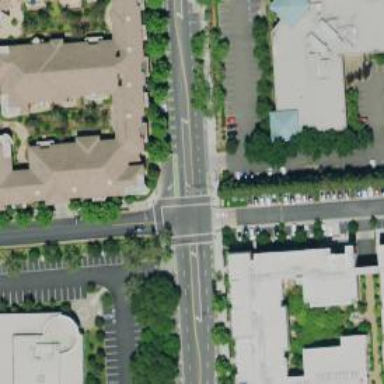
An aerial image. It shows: Solid stop line on the road.